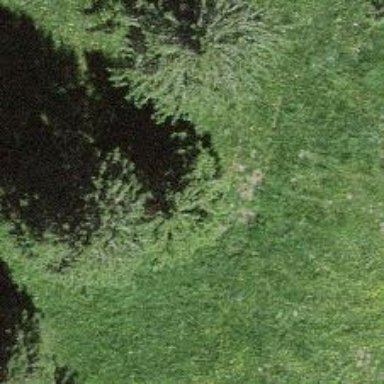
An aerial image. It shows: Single tag "natural: tree."